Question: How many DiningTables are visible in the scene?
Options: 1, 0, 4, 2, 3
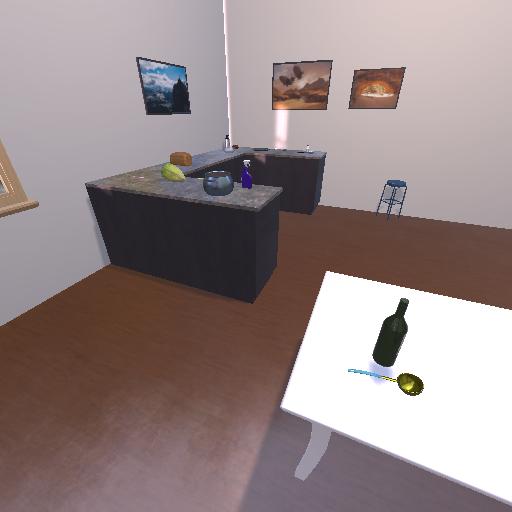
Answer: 1